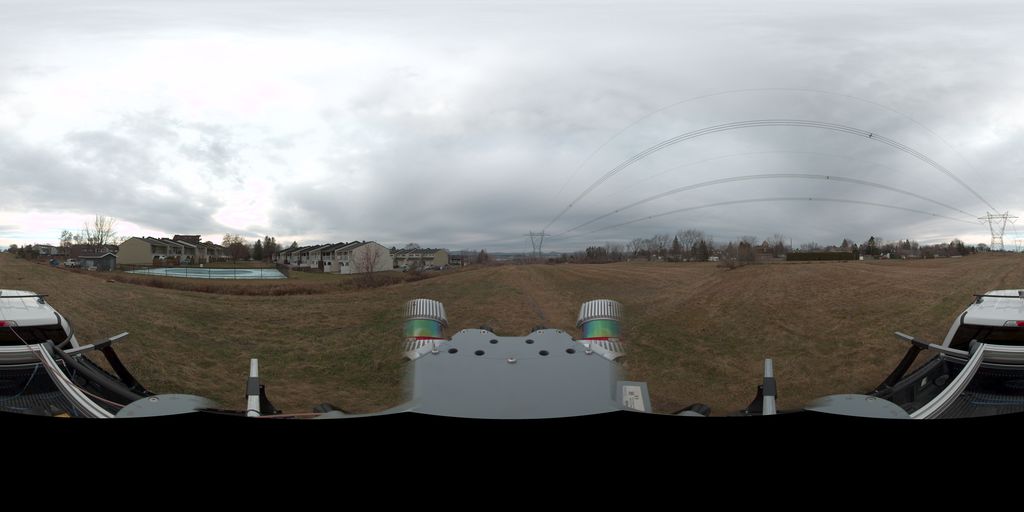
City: quebec_city